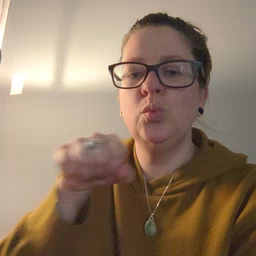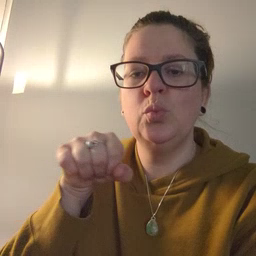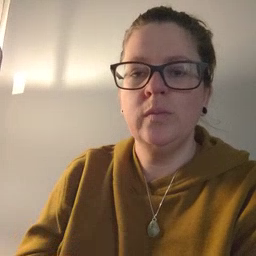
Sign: shoe